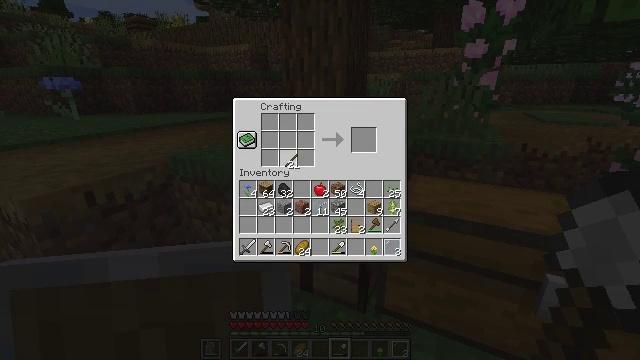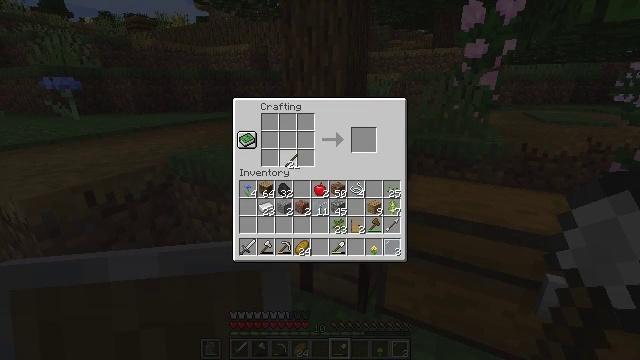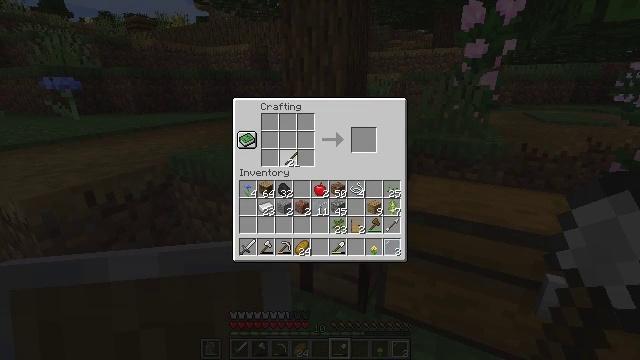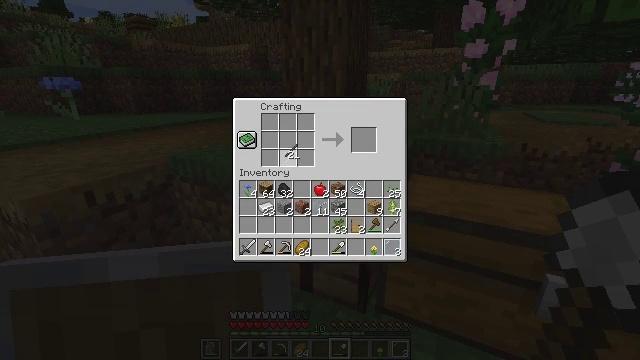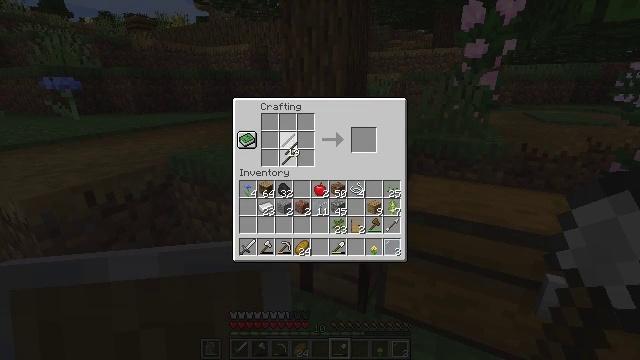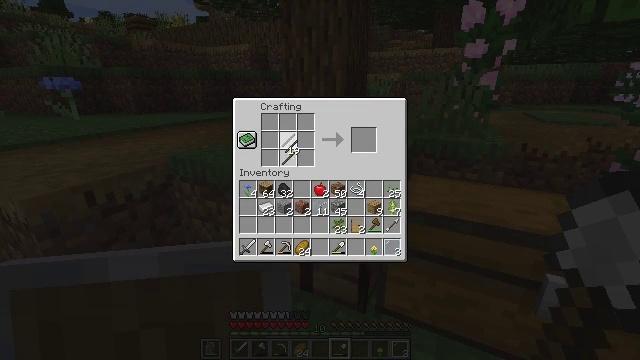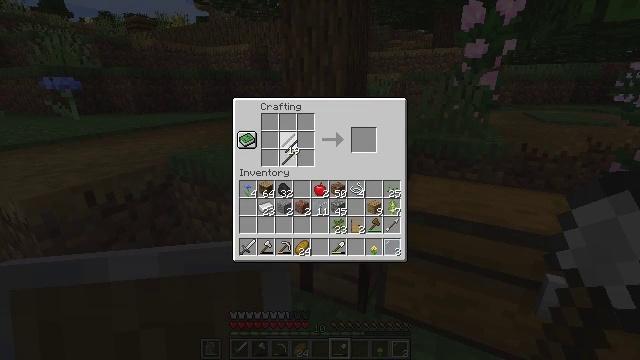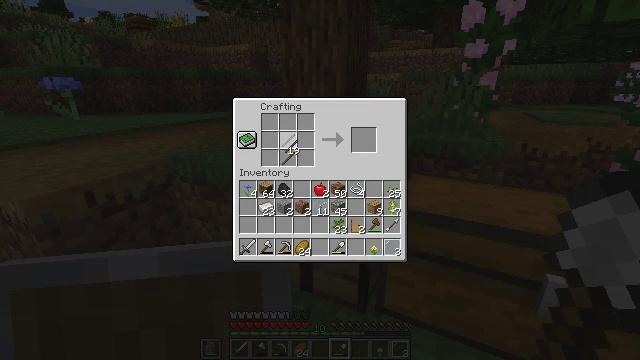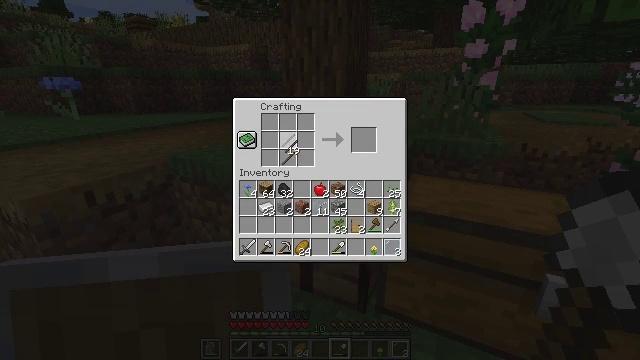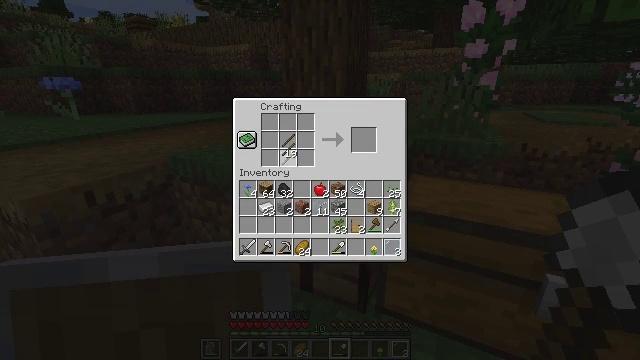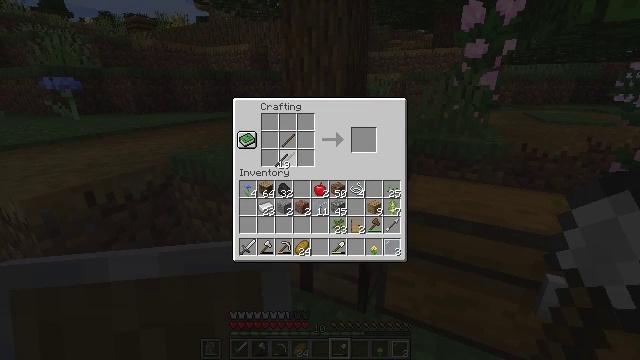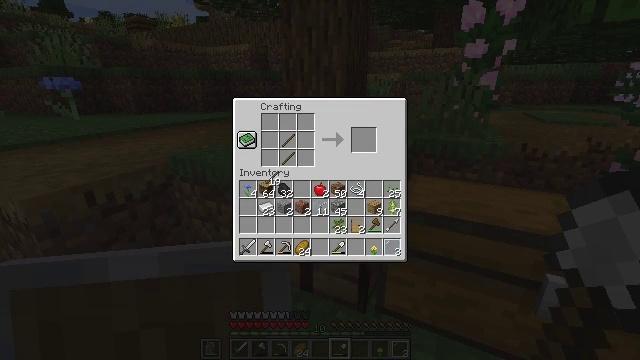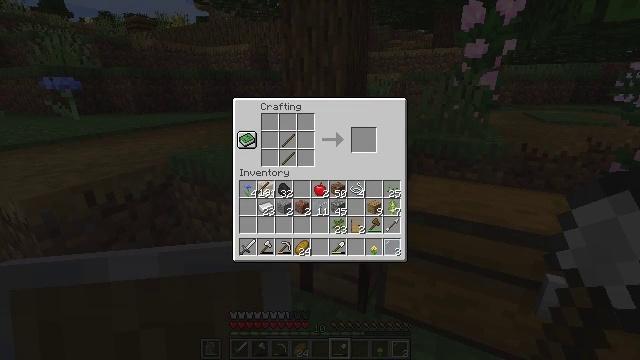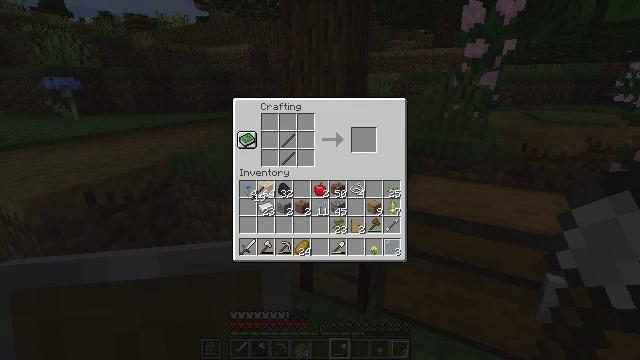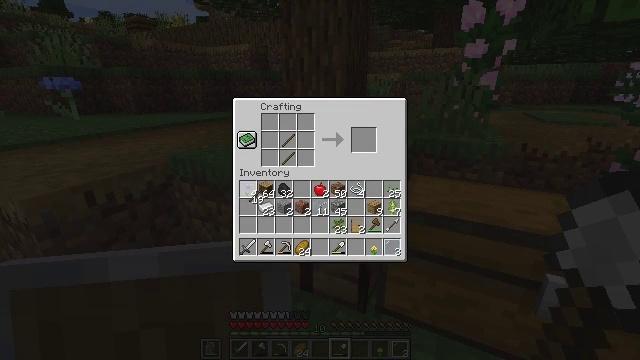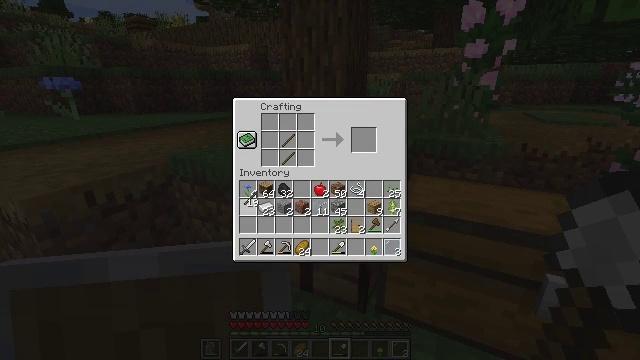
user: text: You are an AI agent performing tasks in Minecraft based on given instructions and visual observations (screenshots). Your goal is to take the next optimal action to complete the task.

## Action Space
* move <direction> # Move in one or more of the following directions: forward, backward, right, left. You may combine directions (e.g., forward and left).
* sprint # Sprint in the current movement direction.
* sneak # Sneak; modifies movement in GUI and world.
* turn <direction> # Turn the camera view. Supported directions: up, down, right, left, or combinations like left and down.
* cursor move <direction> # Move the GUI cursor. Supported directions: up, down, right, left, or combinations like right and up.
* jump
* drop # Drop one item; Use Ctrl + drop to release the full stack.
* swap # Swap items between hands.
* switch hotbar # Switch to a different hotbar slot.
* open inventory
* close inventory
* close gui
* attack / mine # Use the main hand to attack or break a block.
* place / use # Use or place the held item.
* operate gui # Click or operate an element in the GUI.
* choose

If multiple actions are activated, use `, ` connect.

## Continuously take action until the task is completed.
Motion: motion action
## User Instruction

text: Combine sticks and iron ingots to create an iron hoe.
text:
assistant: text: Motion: choose
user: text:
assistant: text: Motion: choose
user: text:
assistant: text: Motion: cursor move up, choose
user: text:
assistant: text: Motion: choose
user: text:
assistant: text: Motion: choose
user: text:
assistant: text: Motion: choose
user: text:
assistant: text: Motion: no_op
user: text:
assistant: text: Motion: no_op
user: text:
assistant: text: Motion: no_op
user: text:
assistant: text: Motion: cursor move down
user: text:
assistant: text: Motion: cursor move left and down
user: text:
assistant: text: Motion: cursor move left and down
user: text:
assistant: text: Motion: no_op
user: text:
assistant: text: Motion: no_op
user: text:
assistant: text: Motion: no_op
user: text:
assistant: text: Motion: no_op
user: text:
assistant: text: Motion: operate gui
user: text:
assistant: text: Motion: operate gui
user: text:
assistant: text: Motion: operate gui
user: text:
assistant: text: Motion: no_op
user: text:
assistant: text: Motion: no_op
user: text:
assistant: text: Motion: no_op
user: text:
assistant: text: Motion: cursor move right
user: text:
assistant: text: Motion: no_op
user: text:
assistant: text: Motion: no_op
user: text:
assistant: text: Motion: operate gui
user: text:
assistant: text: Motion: operate gui
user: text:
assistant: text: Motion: cursor move right and up
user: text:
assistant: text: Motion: cursor move up
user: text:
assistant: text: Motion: cursor move up